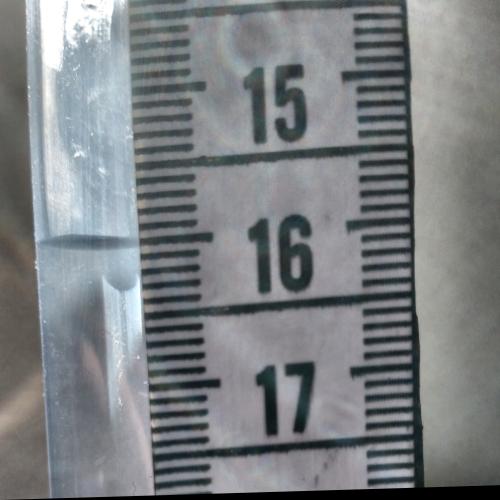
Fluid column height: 16.0 cm